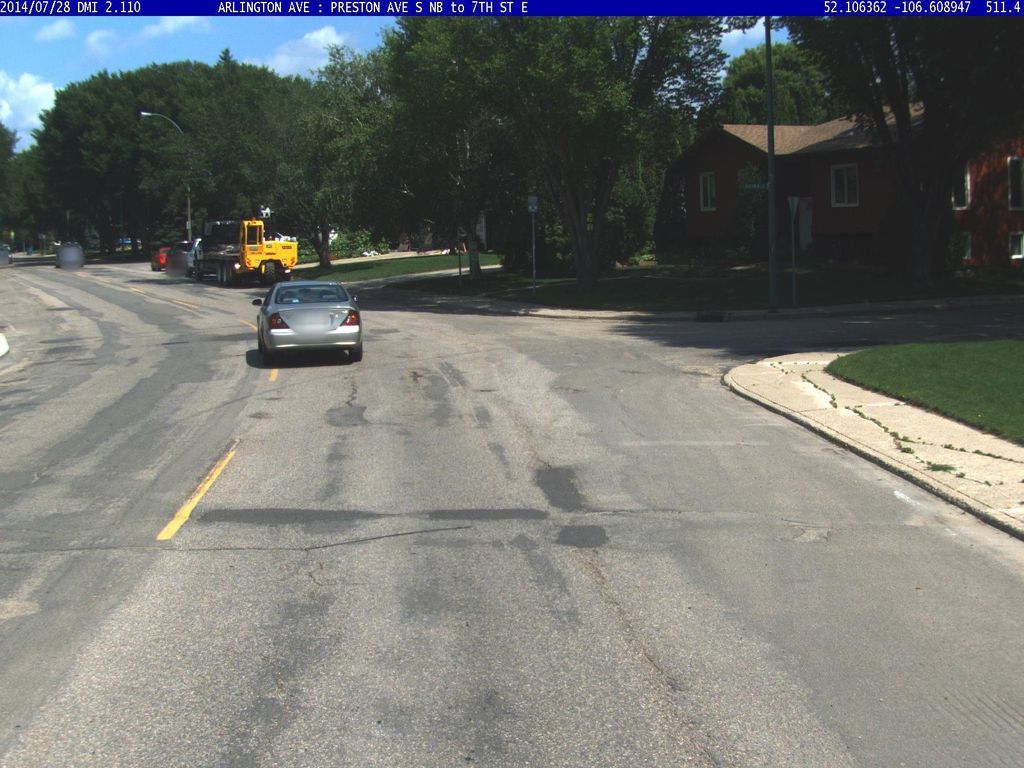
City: saskatoon